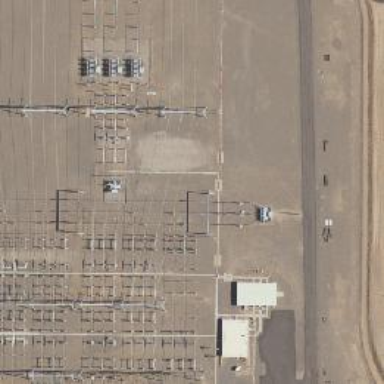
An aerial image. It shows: Switch for power supply.